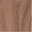
Piece: xx